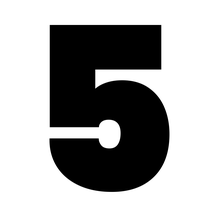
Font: Poppins-Black